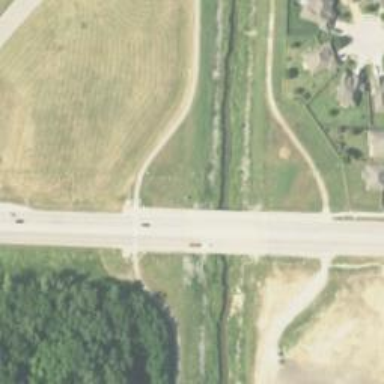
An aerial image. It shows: Road with crossing.